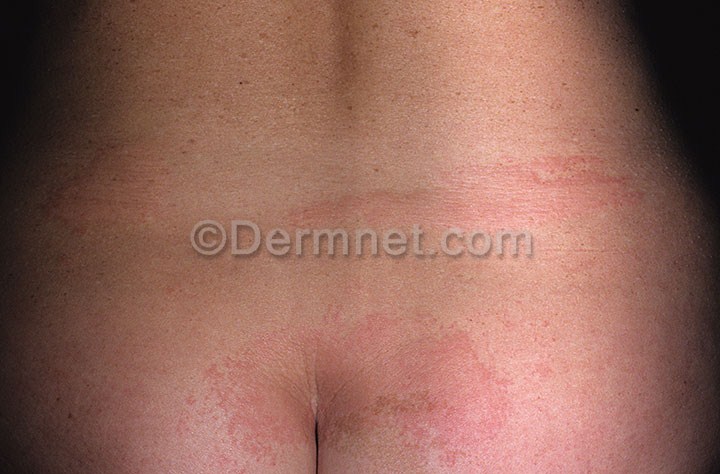
Disease: Urticaria Hives